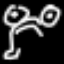
Label: frog